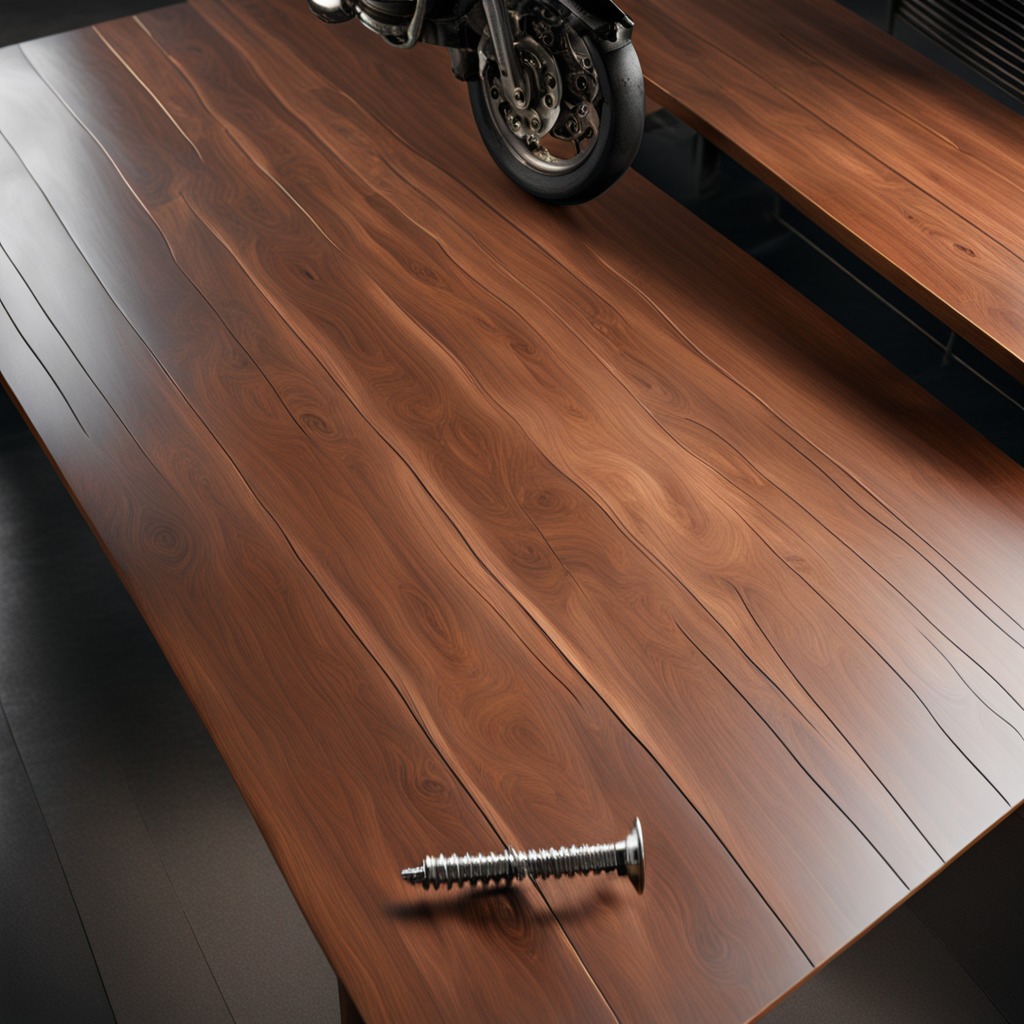
A metal screw lies on the oil-spilled wooden table in a vintage motorcycle garage.